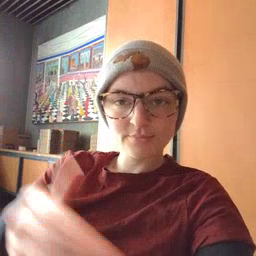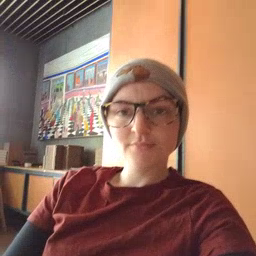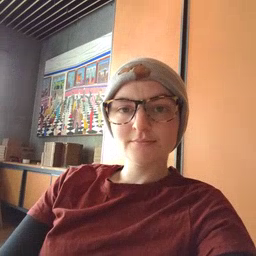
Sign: grandpa